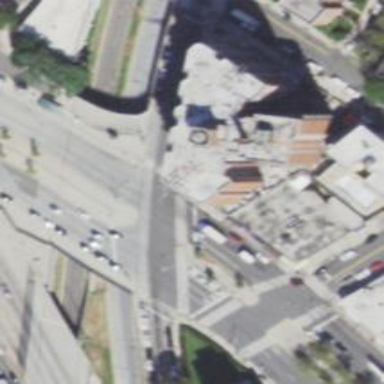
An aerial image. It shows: Footway located on traffic island.